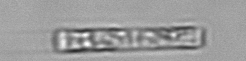
Label: Leptocylindrus